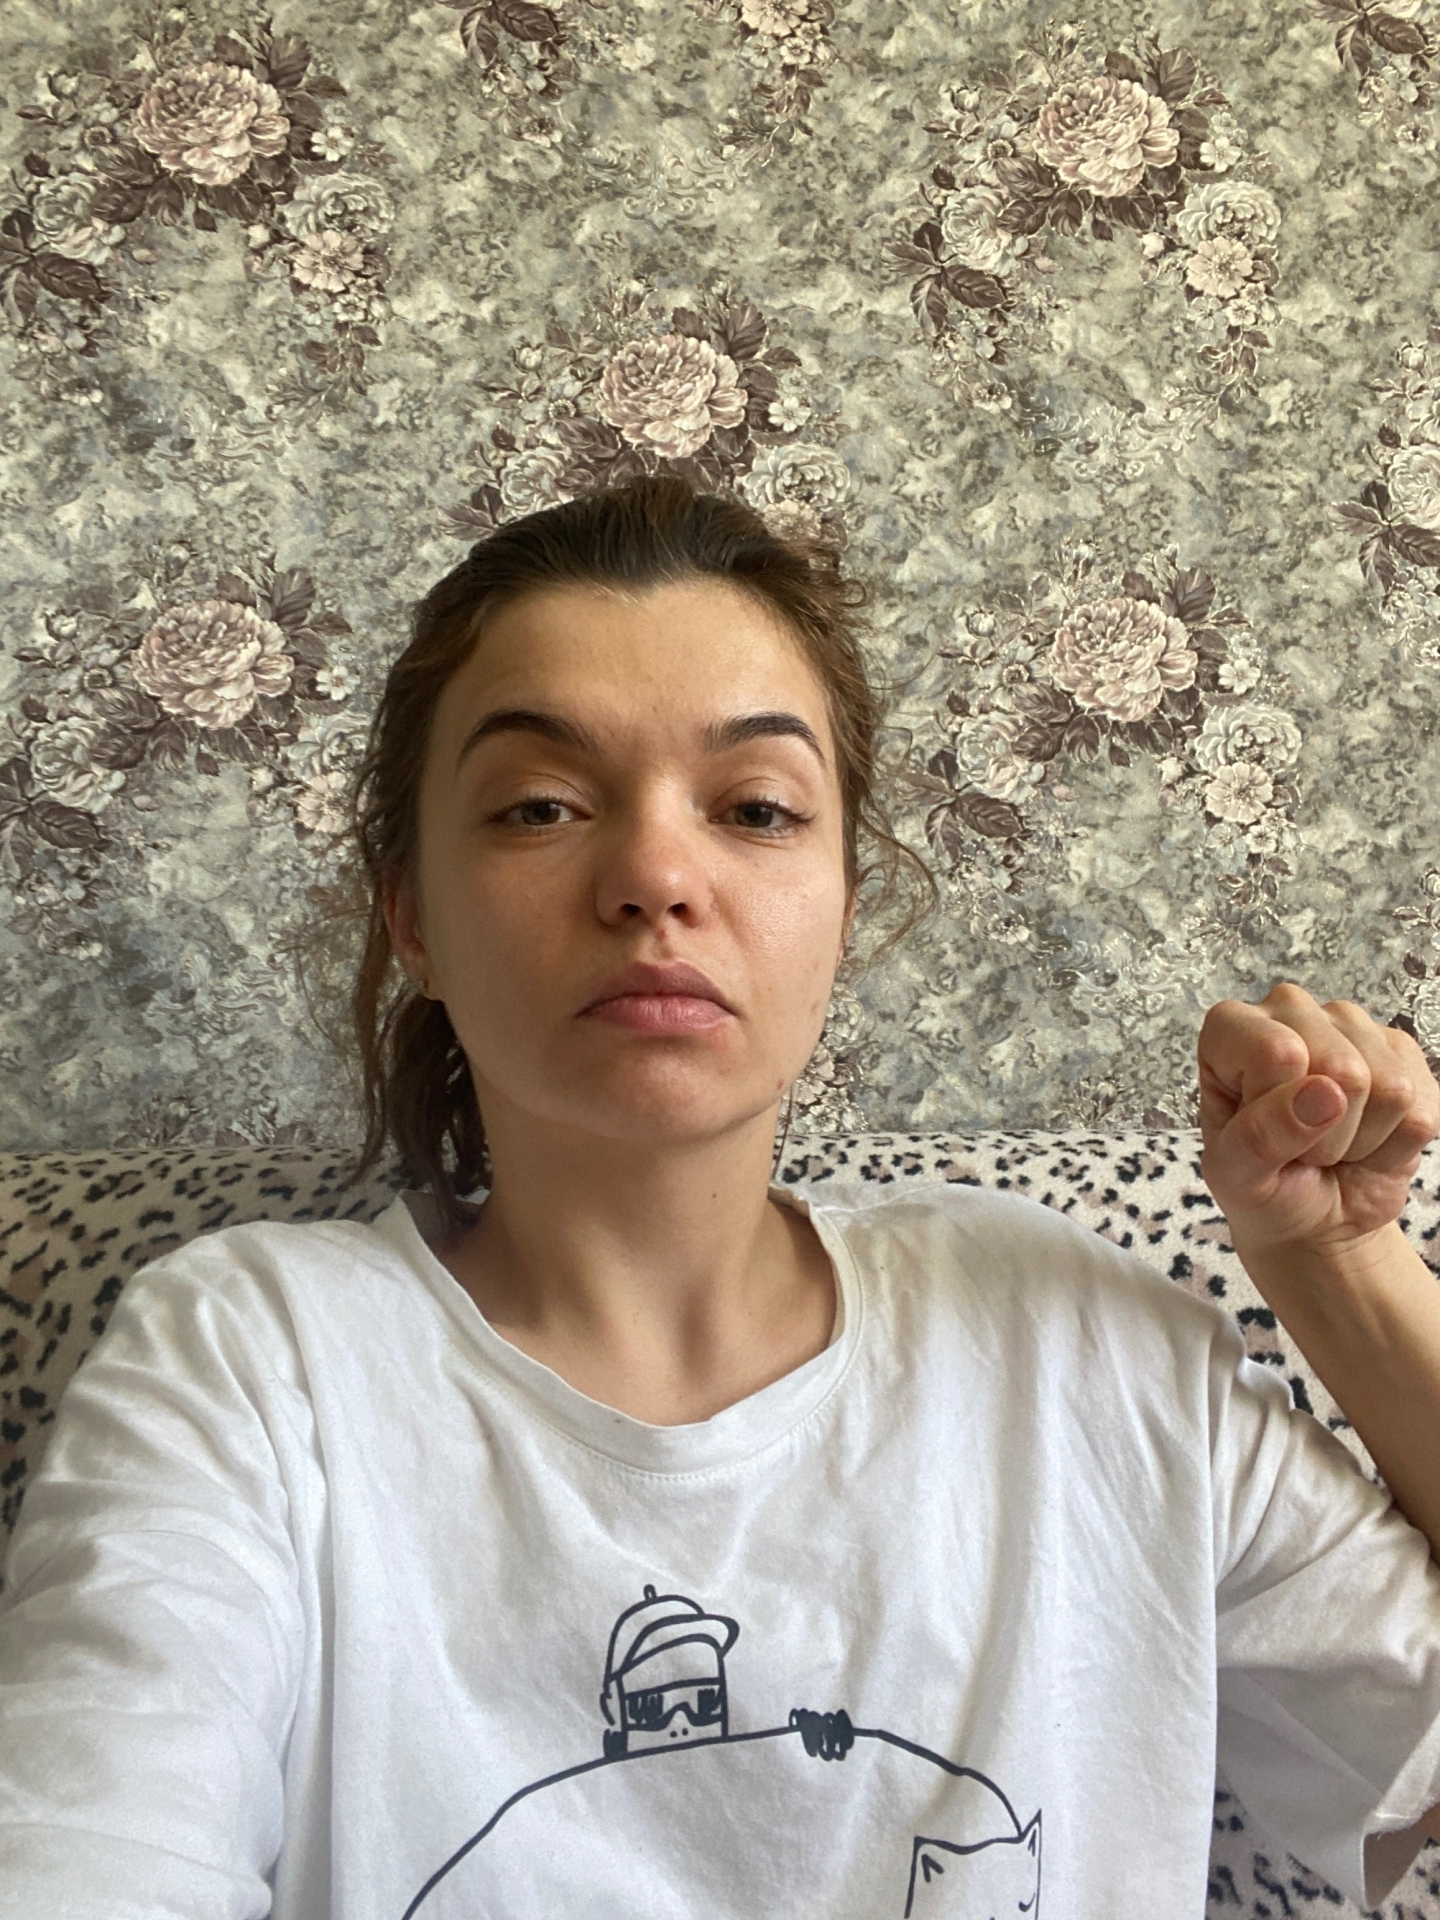
Label: clear